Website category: university
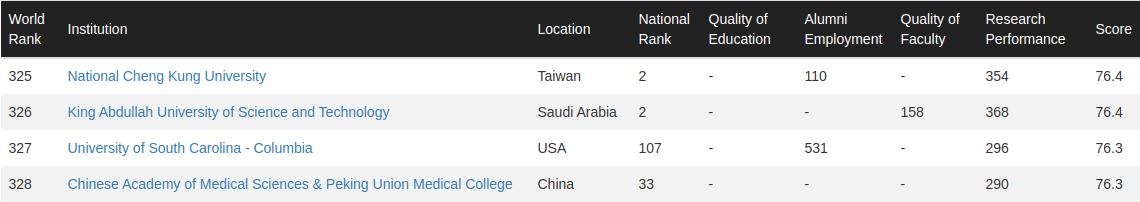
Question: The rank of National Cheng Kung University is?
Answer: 325

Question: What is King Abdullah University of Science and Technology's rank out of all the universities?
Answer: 326

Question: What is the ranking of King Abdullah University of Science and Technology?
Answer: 326

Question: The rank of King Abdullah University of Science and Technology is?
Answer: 326

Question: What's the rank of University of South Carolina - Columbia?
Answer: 327

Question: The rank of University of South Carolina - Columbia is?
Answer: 327

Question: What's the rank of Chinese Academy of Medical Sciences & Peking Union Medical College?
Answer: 328

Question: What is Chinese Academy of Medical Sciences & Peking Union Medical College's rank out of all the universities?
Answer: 328

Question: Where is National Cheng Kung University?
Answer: Taiwan

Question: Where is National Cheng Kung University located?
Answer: Taiwan

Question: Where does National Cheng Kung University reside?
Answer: Taiwan

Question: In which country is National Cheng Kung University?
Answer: Taiwan

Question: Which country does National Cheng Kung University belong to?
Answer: Taiwan

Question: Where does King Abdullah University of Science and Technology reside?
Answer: Saudi Arabia

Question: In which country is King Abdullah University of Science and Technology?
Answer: Saudi Arabia

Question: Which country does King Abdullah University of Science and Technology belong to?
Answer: Saudi Arabia

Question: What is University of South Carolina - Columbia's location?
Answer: USA

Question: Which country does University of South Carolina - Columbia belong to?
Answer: USA

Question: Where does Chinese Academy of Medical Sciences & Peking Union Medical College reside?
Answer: China

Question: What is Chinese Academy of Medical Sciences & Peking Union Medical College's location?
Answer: China

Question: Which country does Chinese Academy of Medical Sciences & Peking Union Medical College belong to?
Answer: China

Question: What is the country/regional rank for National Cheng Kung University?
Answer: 2

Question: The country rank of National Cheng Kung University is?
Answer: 2

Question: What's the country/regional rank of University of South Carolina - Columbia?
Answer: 107

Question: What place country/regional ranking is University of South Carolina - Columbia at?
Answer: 107

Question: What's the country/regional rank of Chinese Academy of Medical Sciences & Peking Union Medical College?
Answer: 33

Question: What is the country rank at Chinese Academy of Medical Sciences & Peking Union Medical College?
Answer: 33

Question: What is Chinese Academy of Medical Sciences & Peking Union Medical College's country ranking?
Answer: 33

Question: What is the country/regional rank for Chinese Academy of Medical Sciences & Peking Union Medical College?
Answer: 33

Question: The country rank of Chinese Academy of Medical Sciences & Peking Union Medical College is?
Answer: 33

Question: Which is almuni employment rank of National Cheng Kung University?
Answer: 110

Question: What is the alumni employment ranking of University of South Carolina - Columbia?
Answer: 531

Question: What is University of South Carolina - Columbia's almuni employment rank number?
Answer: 531

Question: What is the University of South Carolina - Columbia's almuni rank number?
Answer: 531

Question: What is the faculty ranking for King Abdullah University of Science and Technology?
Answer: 158

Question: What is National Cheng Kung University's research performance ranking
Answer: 354

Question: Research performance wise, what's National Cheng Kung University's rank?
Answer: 354

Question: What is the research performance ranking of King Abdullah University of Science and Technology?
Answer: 368

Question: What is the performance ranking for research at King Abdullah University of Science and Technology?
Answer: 368

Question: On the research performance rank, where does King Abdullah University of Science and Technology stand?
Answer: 368

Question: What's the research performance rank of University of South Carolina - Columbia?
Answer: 296

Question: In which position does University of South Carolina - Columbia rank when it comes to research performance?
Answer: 296

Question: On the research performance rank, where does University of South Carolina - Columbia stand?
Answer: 296

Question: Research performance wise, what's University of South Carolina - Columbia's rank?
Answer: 296

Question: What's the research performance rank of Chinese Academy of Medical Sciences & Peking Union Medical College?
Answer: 290

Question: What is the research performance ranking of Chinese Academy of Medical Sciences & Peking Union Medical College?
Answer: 290

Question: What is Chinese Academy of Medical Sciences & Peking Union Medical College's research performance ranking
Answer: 290

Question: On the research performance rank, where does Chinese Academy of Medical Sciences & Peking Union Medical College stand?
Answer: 290

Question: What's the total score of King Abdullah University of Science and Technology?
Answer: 76.4

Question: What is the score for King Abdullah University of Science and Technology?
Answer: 76.4

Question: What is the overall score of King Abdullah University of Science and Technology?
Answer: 76.4

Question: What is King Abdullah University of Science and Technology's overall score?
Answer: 76.4

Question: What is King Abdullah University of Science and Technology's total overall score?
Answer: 76.4

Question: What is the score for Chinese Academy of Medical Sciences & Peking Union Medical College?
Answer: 76.3

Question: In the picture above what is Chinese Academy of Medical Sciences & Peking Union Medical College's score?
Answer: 76.3

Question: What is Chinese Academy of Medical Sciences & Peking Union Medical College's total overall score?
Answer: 76.3

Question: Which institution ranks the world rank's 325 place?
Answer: National Cheng Kung University

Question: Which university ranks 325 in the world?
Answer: National Cheng Kung University

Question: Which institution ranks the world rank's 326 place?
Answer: King Abdullah University of Science and Technology

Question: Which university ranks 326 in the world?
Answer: King Abdullah University of Science and Technology

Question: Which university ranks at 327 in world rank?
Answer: University of South Carolina - Columbia

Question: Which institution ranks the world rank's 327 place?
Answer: University of South Carolina - Columbia

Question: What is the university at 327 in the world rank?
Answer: University of South Carolina - Columbia

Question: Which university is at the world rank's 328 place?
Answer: Chinese Academy of Medical Sciences & Peking Union Medical College